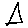
Label: triangle